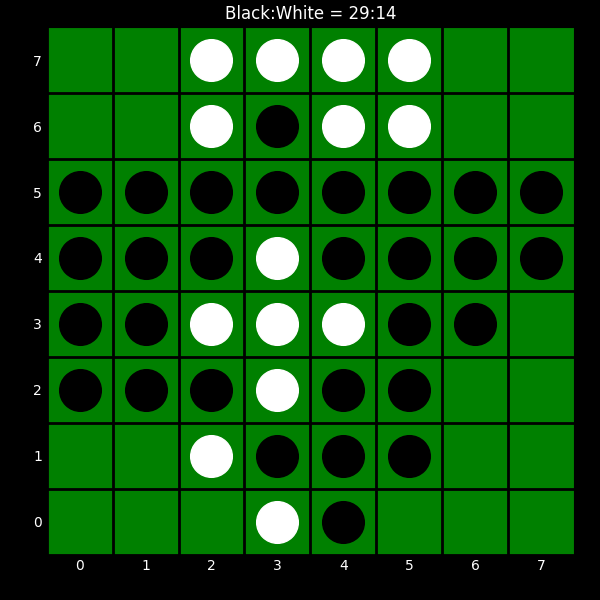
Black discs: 29
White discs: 14